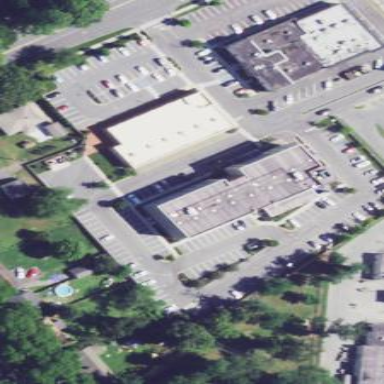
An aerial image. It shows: Hotel building.